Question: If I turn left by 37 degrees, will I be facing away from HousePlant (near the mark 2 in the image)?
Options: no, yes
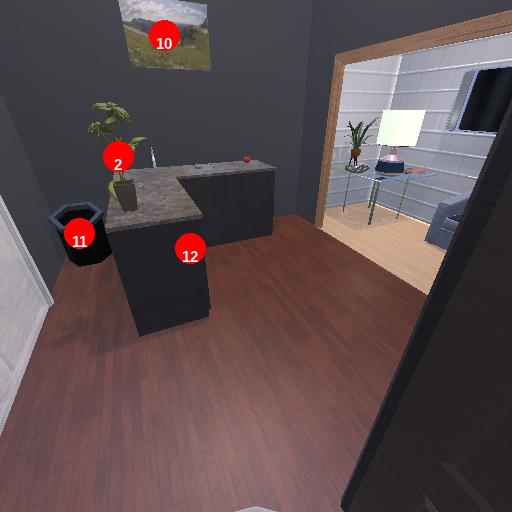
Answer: no